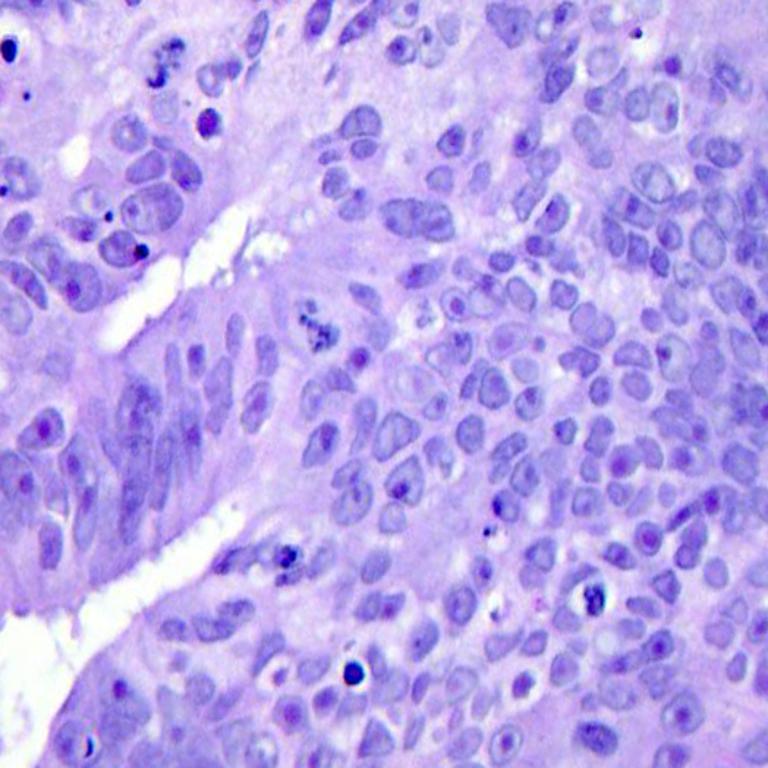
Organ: colon
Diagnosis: adenocarcinomas